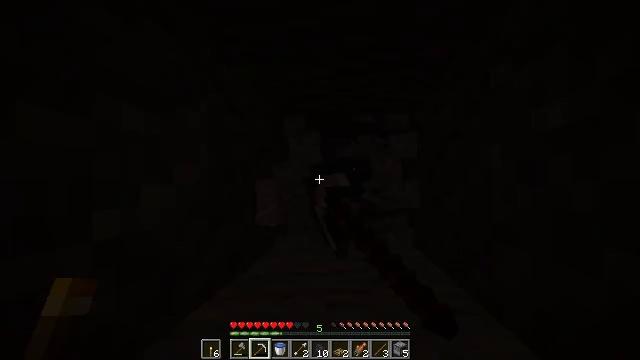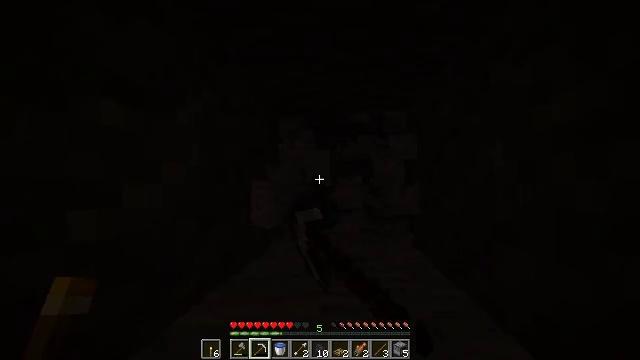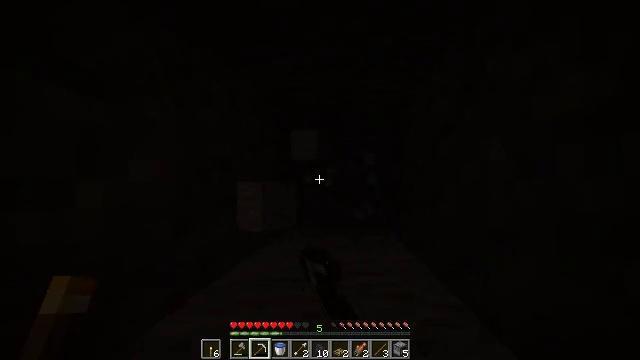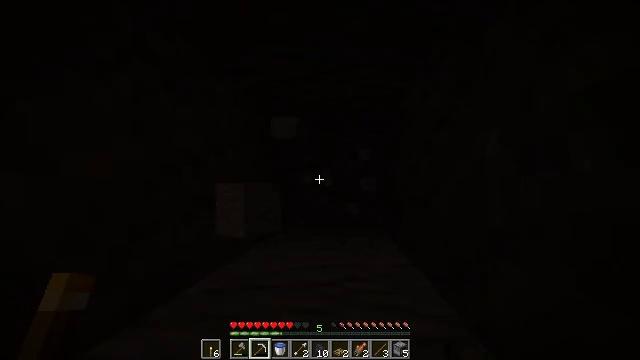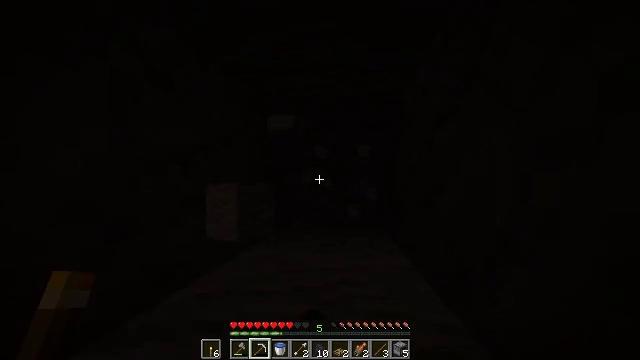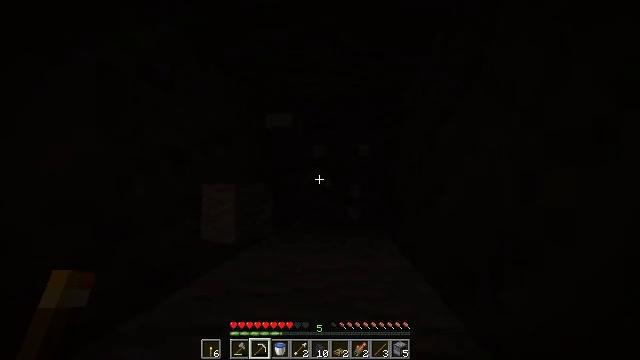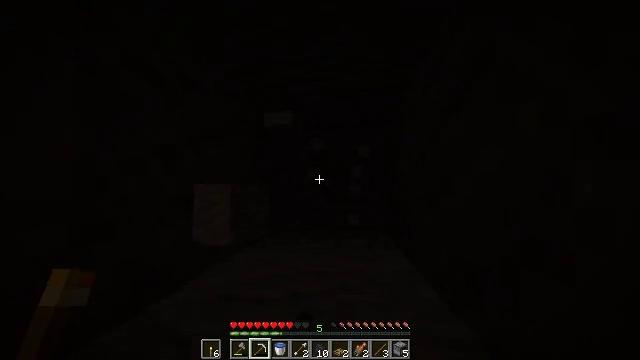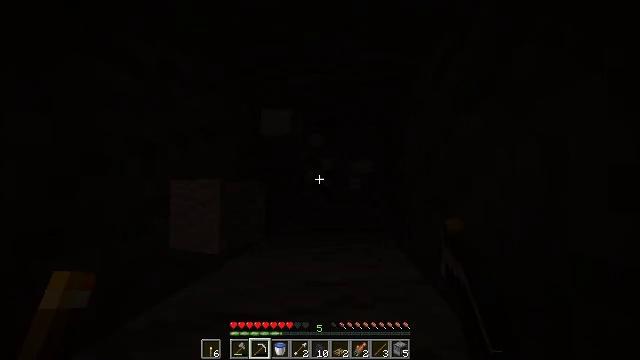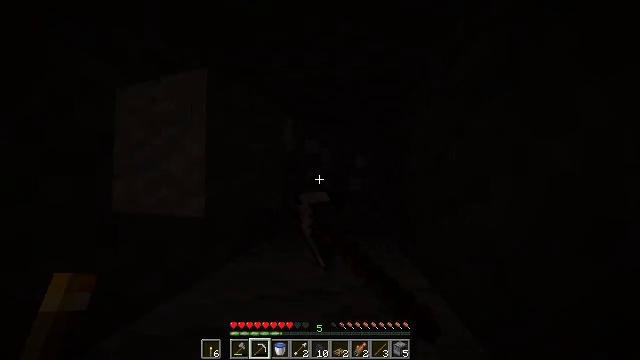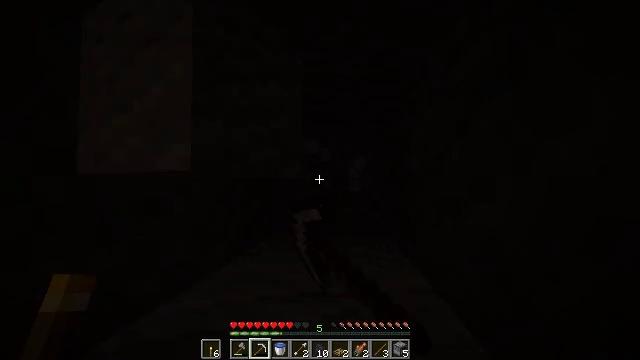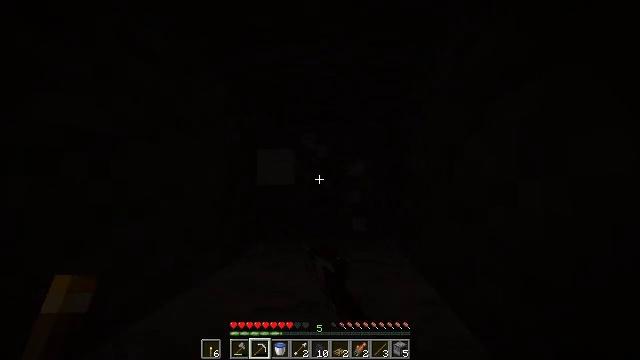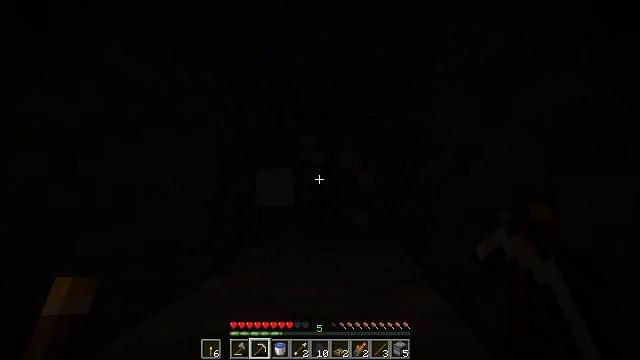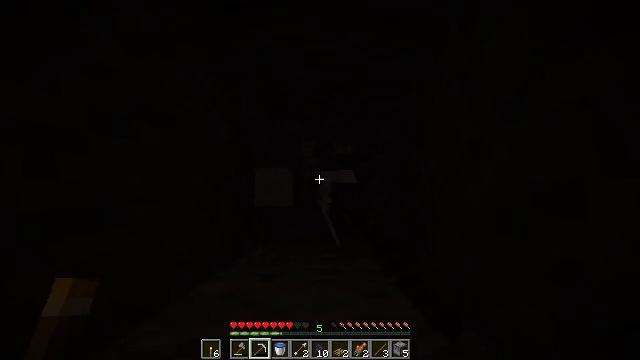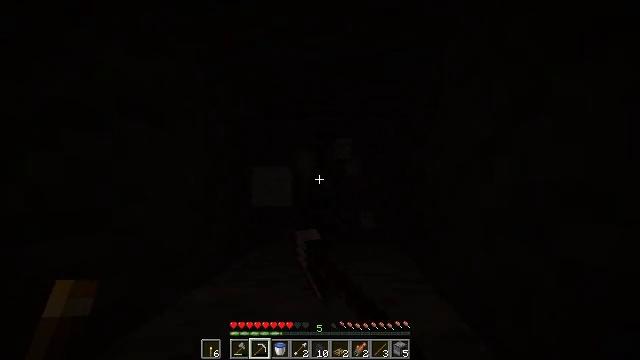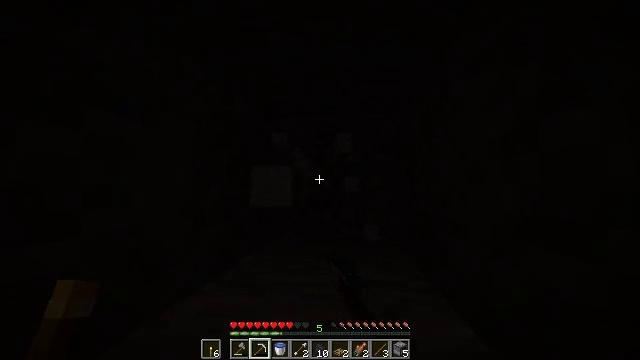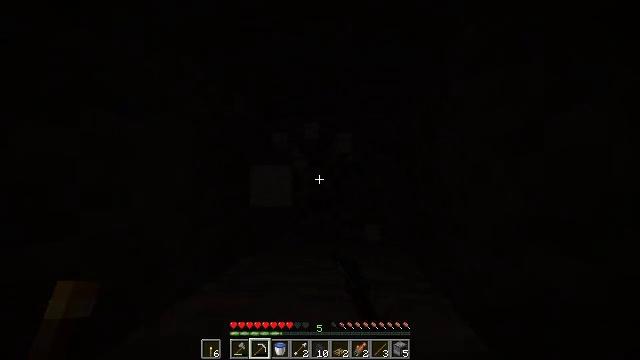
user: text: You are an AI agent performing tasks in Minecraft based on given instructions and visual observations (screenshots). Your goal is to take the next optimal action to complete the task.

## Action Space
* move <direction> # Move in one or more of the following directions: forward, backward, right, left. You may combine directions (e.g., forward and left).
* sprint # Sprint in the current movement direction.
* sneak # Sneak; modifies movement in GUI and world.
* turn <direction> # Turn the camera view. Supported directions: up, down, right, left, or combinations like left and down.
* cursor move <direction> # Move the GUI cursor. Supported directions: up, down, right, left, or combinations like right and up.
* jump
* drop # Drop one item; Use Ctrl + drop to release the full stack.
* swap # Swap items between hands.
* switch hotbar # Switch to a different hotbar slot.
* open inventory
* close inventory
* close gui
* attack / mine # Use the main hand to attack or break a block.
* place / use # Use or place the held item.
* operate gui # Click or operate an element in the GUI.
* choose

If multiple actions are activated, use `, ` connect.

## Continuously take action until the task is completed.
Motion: motion action
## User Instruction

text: Mine gravel from the ground.
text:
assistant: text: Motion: move forward and move right, attack / mine
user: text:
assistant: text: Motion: move forward and move right, attack / mine
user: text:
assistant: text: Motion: move forward, attack / mine
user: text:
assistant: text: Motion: move forward, attack / mine
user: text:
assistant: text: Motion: move forward, attack / mine
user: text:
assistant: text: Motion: move forward, attack / mine
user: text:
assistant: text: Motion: move forward, attack / mine
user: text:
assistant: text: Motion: move forward, attack / mine
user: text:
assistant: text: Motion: move forward, attack / mine
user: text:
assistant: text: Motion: move forward, attack / mine
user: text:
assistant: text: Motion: move forward, attack / mine
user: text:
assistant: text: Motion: move forward, attack / mine
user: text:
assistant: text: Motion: move forward, attack / mine
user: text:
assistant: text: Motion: move forward, attack / mine
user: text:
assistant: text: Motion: move forward, attack / mine
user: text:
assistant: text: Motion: move forward, attack / mine
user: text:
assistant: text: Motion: move forward, attack / mine
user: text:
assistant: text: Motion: move forward, attack / mine
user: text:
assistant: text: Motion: move forward, attack / mine
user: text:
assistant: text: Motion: move forward, attack / mine
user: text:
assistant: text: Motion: move forward, attack / mine
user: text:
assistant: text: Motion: move forward, attack / mine
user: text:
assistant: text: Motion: move forward, turn left and down, attack / mine
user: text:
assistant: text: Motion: move forward, turn left, attack / mine
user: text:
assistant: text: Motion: move forward, turn left, attack / mine
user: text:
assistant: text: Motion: attack / mine